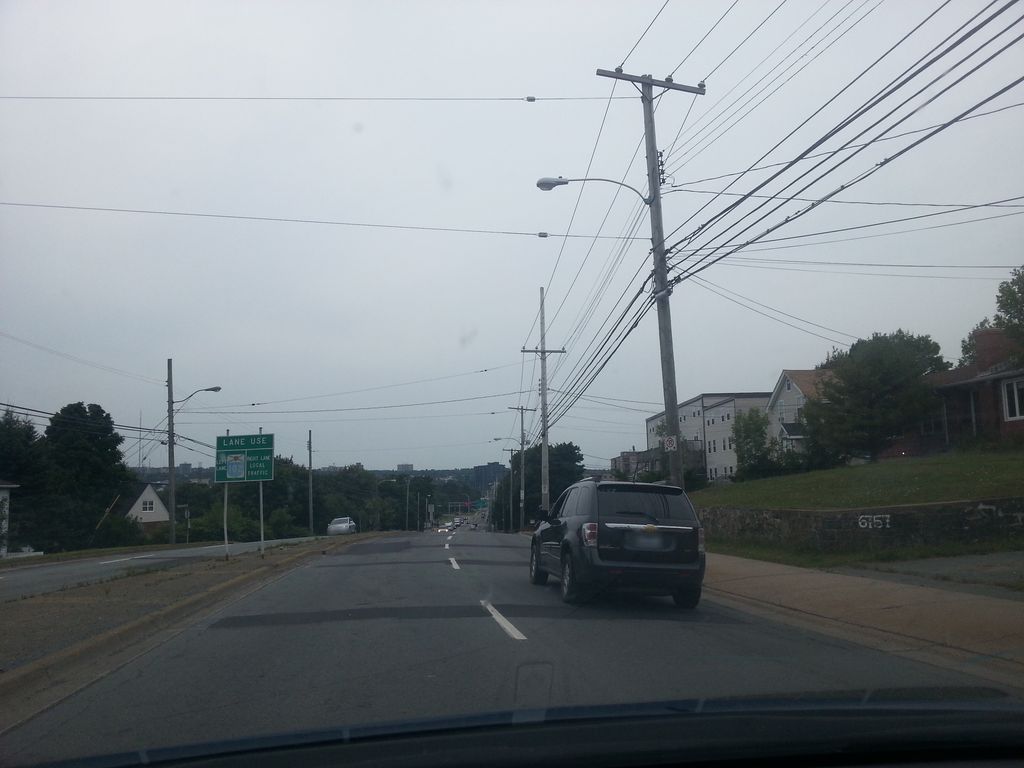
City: halifax